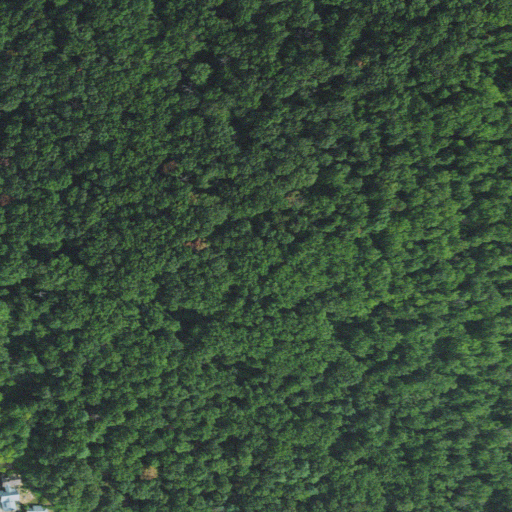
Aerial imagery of mountain in Virginia named Fielding Mountain containing deciduous forest, mixed forest, medium intensity development, open development, and pasture